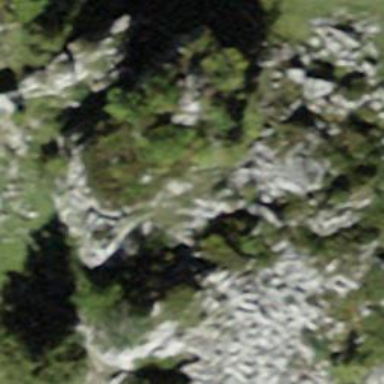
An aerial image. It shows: Natural rock formation.